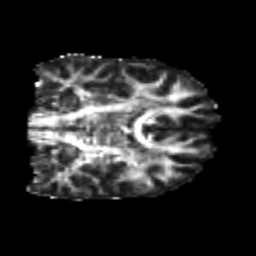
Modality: FA
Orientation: coronal
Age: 20
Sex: male
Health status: healthy
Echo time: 0.074 s